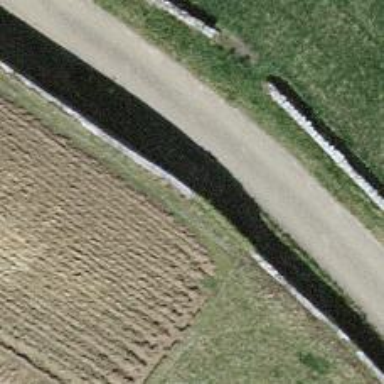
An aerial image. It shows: Wall barrier.